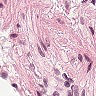
Metastatic tissue present: no